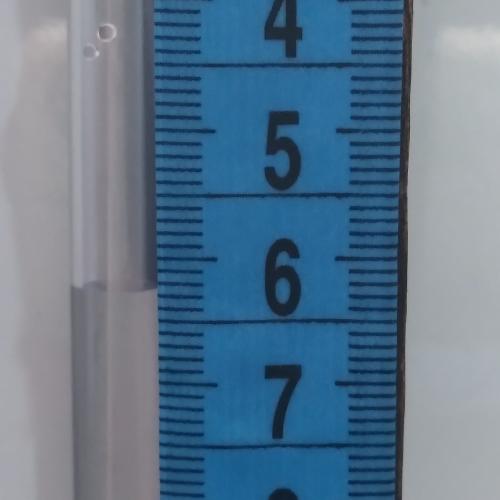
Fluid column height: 6.3 cm